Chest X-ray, PA view. Patient: 55 years old, sex M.
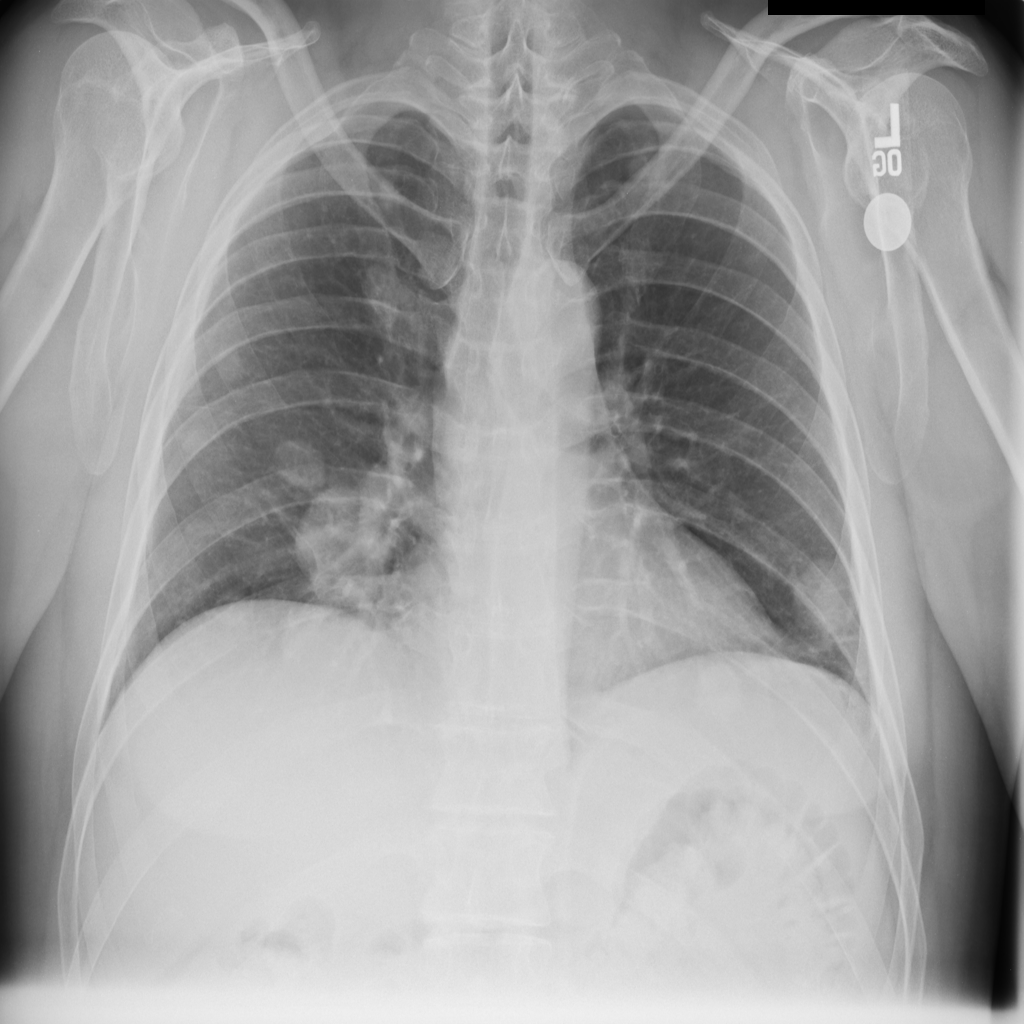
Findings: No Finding